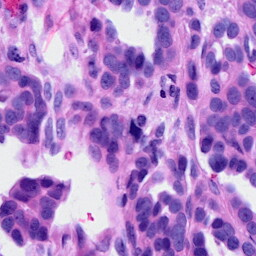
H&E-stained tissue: Ovarian